Question:
I want to make a test in my project,but when I input command 'rake test', I can not get any response!
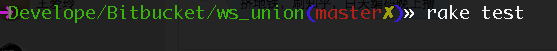
Answer: Since 2.0 minitest-rails does not add minitest rake tasks. The default rails test rake tasks are used. See the section on running tests in the README.
Also, if you are including the minitest-rails Railtie in your config/application.rb, then you shouldn't place the dependency in the :test group in your Gemfile.